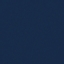
Label: SeaLake